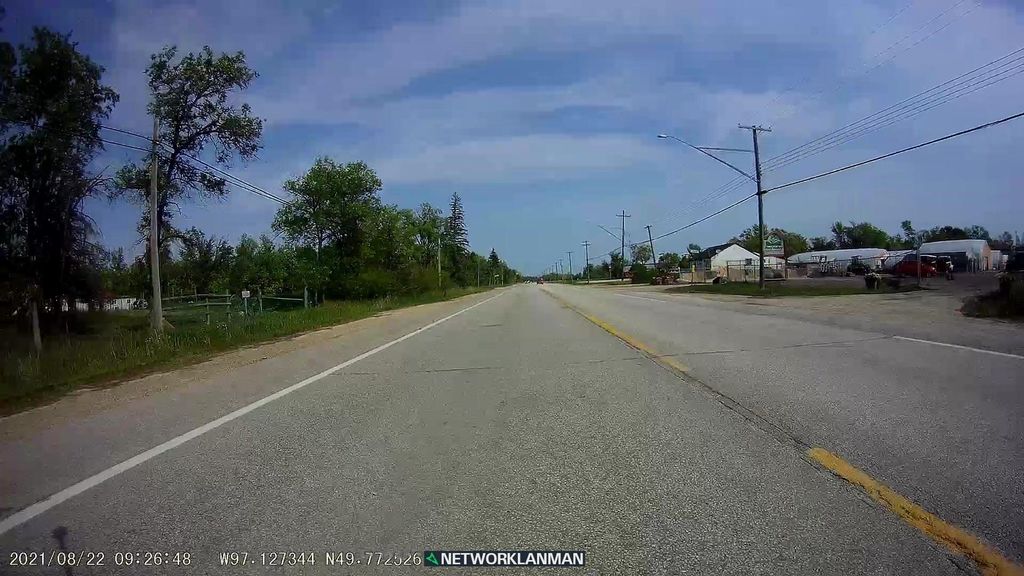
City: winnipeg